Field crop: maize
Growth stage: 2
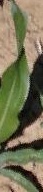
Species: maize